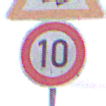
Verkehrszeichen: Geschwindigkeit10
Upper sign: AmphibienwanderungRechts
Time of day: Midday
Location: Outdoor (Nature)
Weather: Overcast
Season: NotSpecified
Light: Natural